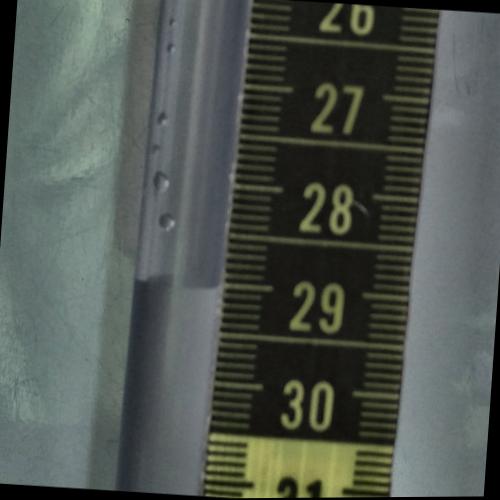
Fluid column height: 29.0 cm